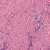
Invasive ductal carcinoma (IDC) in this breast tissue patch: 0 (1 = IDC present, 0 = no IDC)